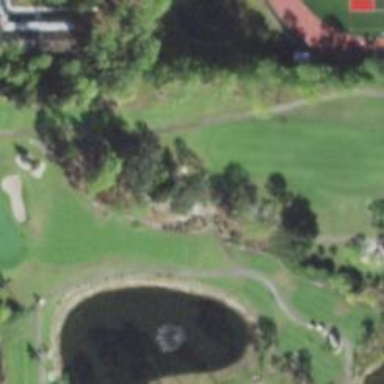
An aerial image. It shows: Path for both roads and golfers.